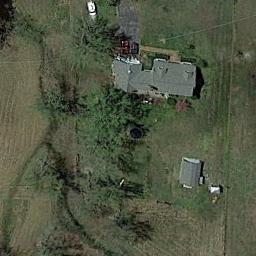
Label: sparse_residential